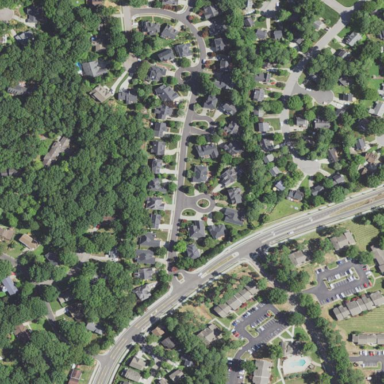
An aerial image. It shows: Residential neighbourhood.